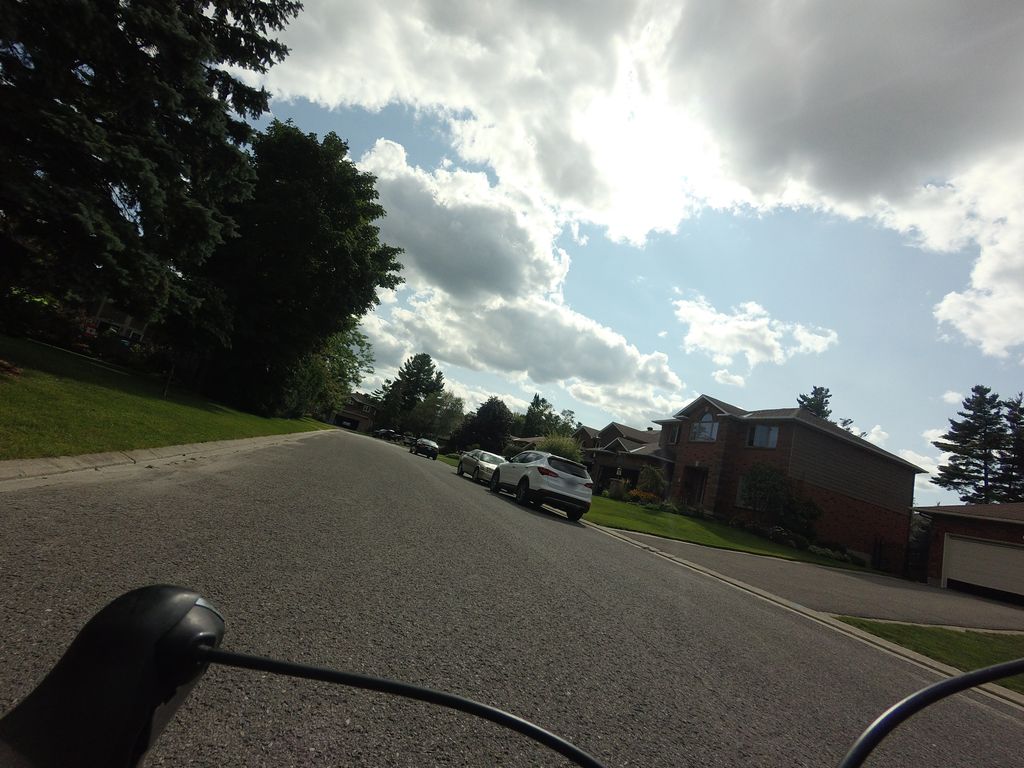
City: ottawa-gatineau